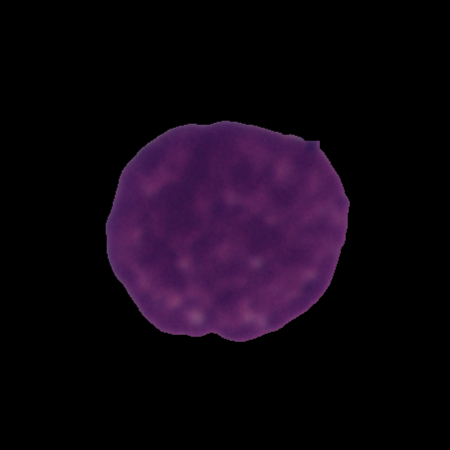
Label: cancer